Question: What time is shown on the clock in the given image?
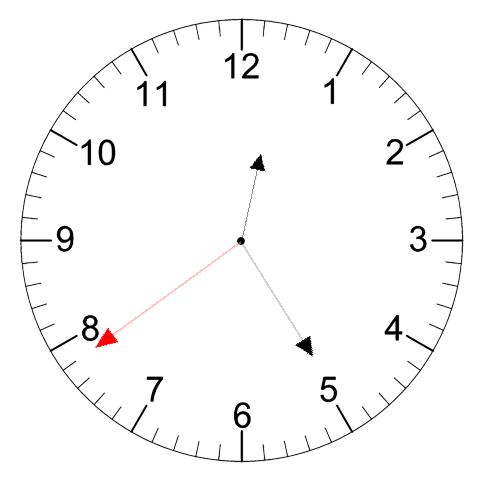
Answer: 12:24:39